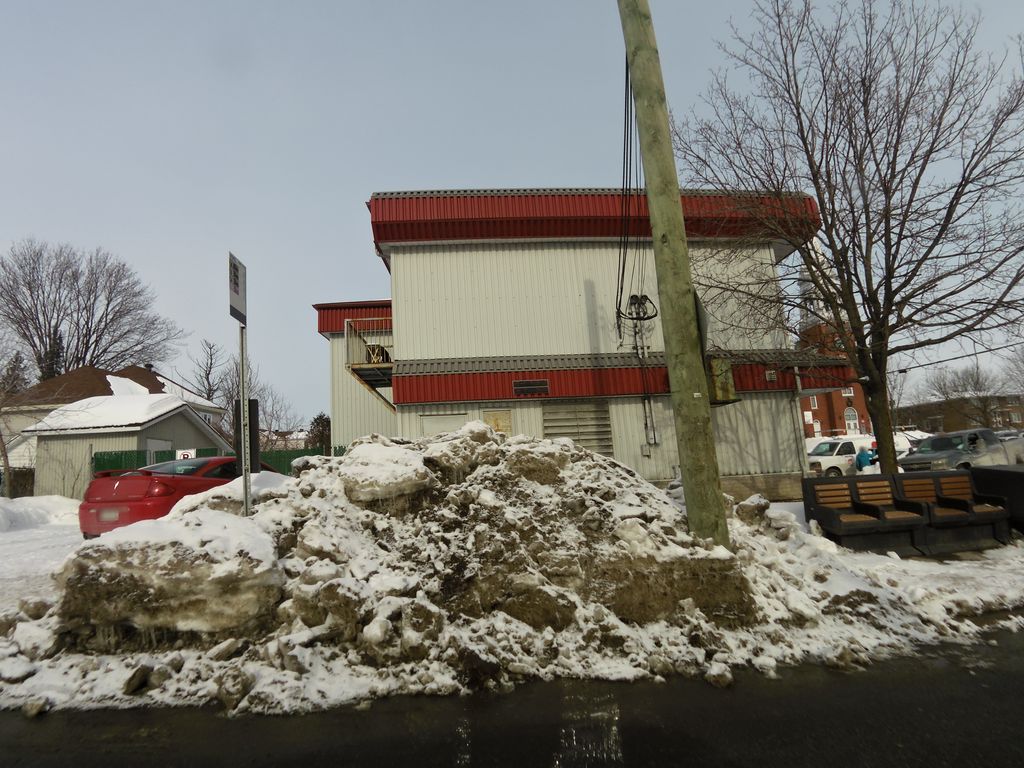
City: ottawa-gatineau